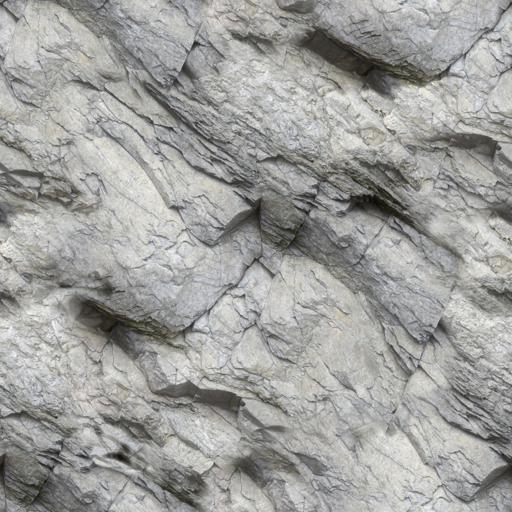
Tags: cliff gray light rock stone